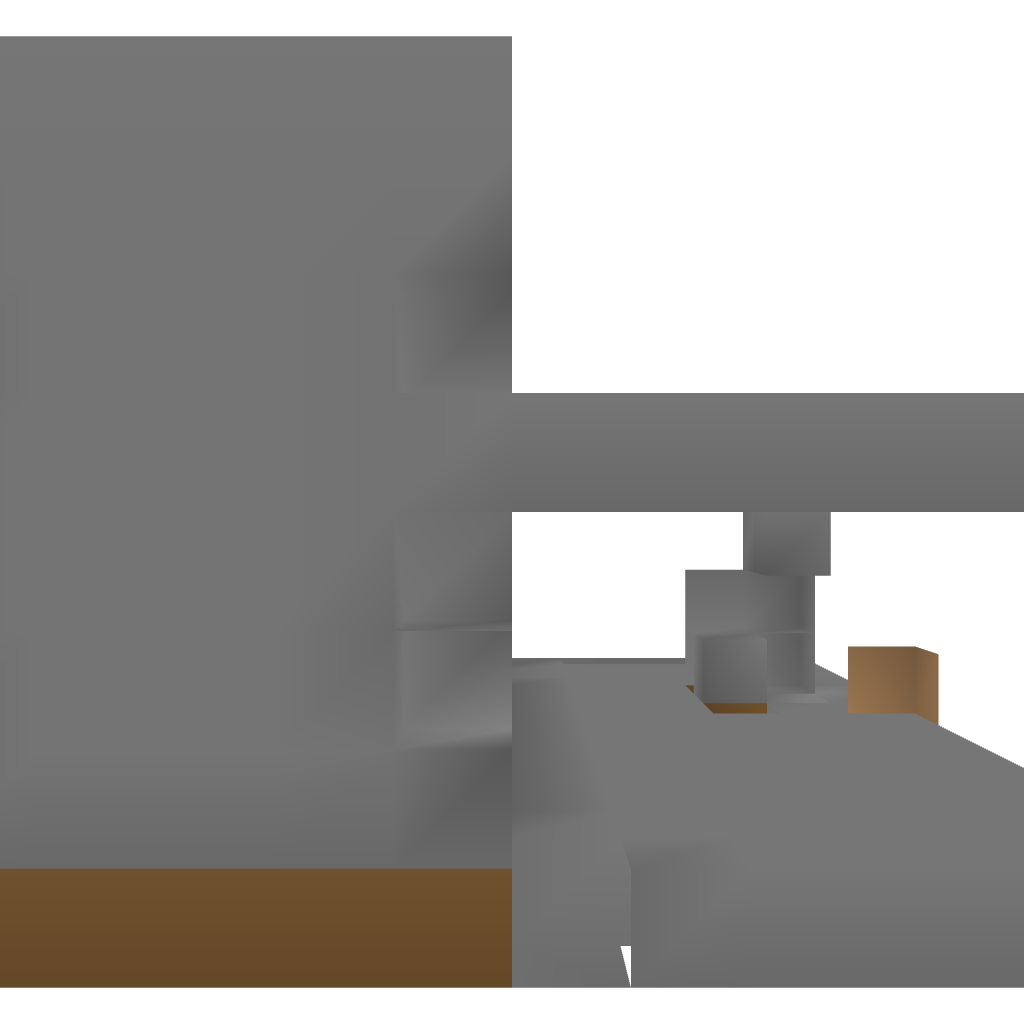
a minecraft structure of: super defence machine bad low quality